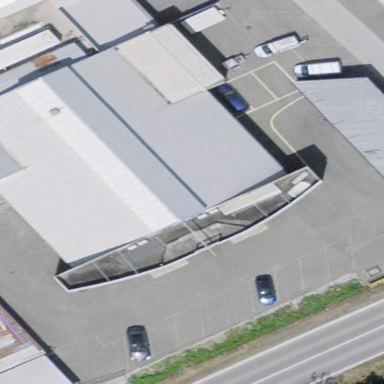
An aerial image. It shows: Building.